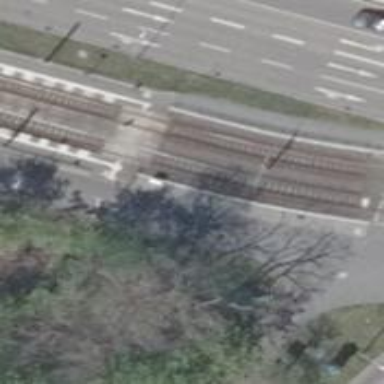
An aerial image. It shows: Railway signal.